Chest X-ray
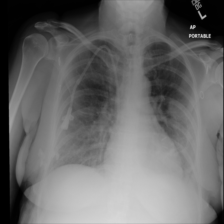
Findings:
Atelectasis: positive
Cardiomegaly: negative
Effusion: positive
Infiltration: positive
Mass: negative
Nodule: positive
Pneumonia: negative
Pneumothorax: negative
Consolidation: negative
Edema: negative
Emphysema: negative
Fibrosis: negative
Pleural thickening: negative
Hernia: negative